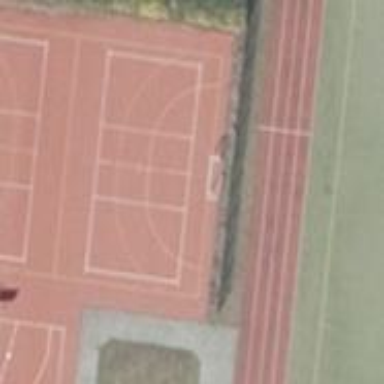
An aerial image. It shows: Tennis court on the leisure land pitch.